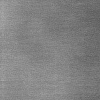
Atmospheric dust classification: dusty